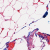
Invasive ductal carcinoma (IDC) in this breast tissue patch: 0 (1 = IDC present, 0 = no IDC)